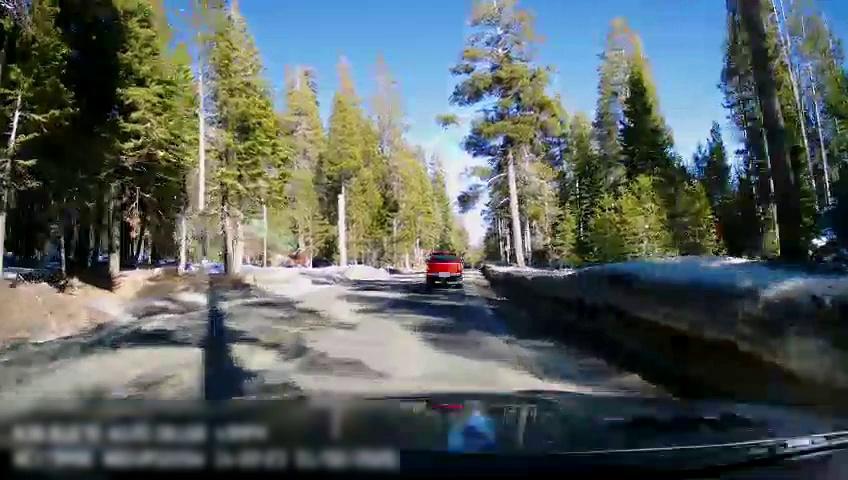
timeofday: Day
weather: Sunny
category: Drivable Space
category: Vehicles | Truck